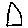
Label: hexagon